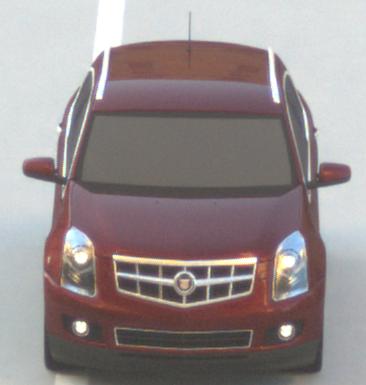
Make: Cadillac
Model: SRX 3.0 V6
Detailed model: SRX (II)
Model produced from: 2010/12
Model produced until: 2012/01
Doors: 5
Color: red
Road condition: dry road
Daytime: sunrise or sunset
Contrast: medium contrast